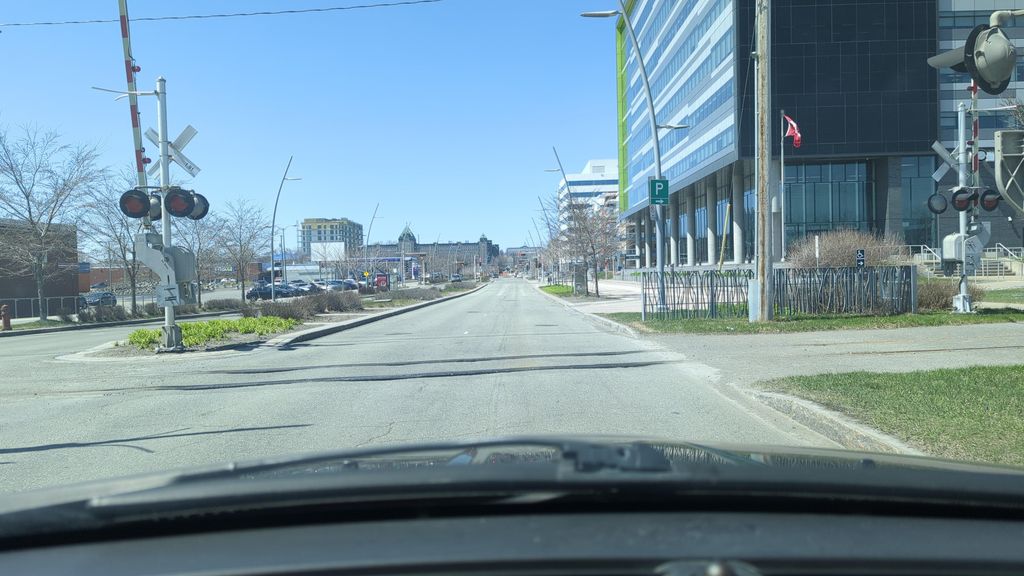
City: quebec_city